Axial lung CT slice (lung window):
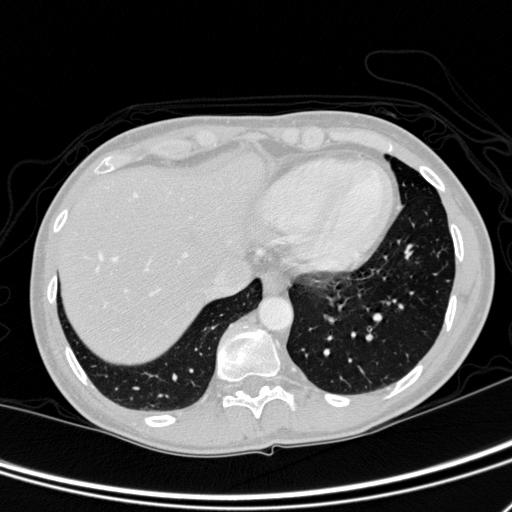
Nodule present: no